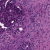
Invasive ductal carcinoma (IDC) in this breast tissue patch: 1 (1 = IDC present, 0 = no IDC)